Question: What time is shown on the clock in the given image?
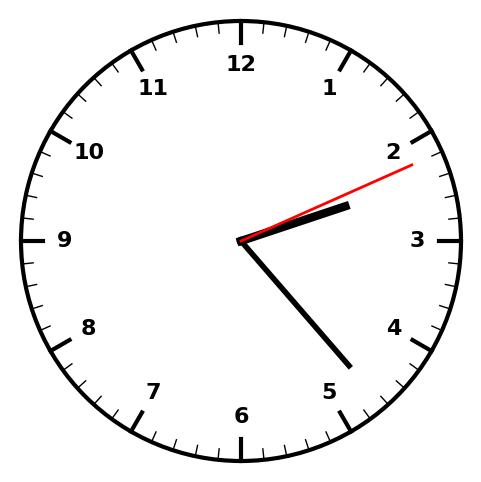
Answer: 02:23:11